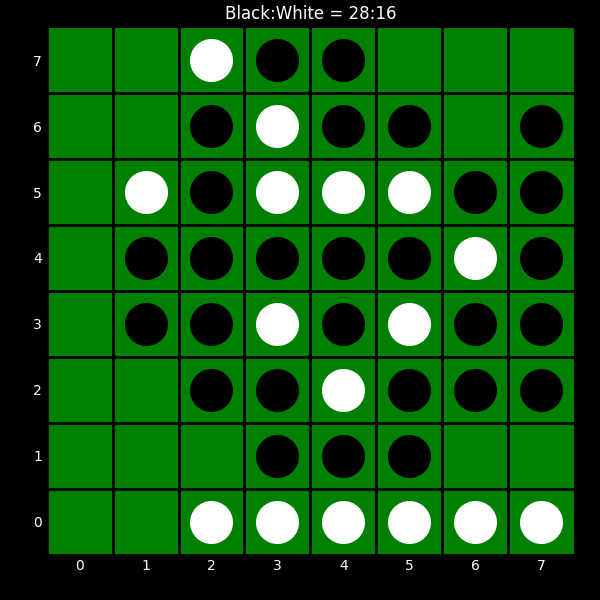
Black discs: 28
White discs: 16